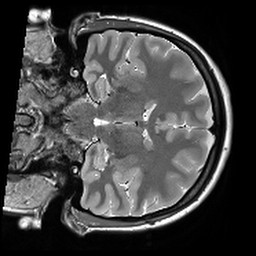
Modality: T2starw
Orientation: coronal
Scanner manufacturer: siemens
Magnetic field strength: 3 T
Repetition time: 8.1 s
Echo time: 0.05 s